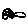
Label: car